Field crop: maize
Growth stage: 2
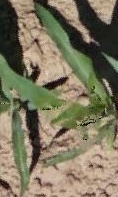
Species: maize